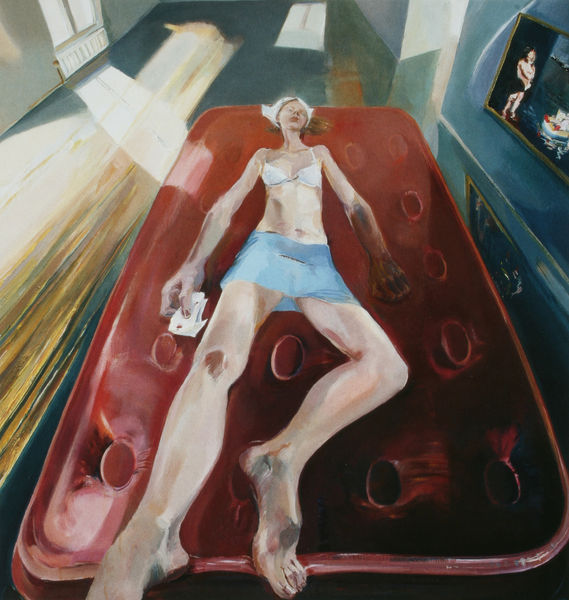
Titel: So Weiss - So Rot (As White - As Red)
Künstler: Johanna Freise
Standort: München
Institution: Privatsammlung
Schlagwörter: akt, blau, fuß, hand, schatten, schlaf, vogel, weiß, gelb, braun, bunt, fenster, frau, glas, kleid, licht, raum, zimmer, rot, malerei, rock, tod, bild, porträt, öl, sonne, realismus, beine, hellblau, farbig, füße, sommer, papier, ruhe, liegen, schlafen, perspektive, parkett, modern, zug, farbe, beleuchtung, weiblich, kopftuch, plastik, liegend, matratze, zehen, flucht, aufsicht, gang, krank, zettel, flur, ganzfigur, brief, komisch, matte, lage, sonnenbad, unterwäsche, bikini, extrem, wasserbett, bacon, afhnkdjm, das zwanzigste jahrhundert, francis, ijhdsax<ikadf, luftmatratze, matraze, sièste, skfmjned, sonnenbank